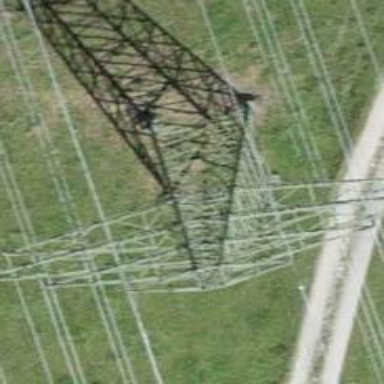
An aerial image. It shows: Towering power structure.